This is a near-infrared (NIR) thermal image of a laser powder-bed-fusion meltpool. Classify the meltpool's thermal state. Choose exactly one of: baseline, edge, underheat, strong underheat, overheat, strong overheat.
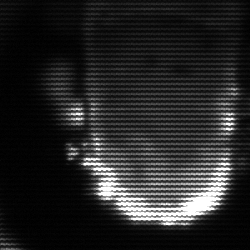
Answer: baseline